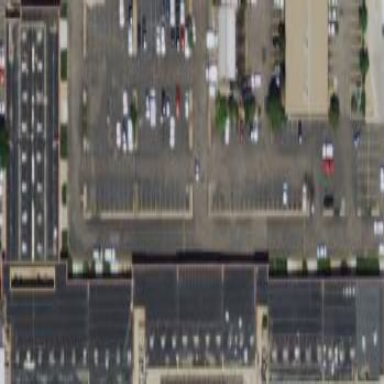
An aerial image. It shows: Retail building.